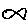
Label: fish